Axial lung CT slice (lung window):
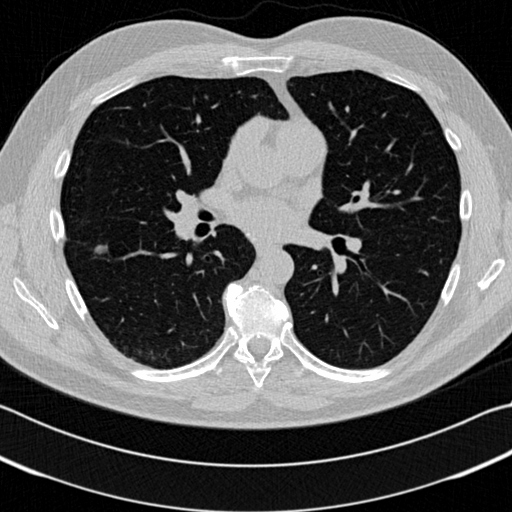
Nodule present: yes
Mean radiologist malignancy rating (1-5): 3